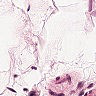
Metastatic tissue present: no